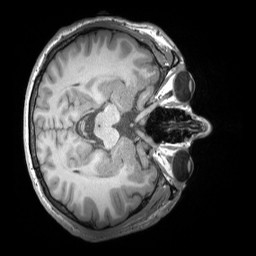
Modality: T1w
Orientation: axial
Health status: healthy